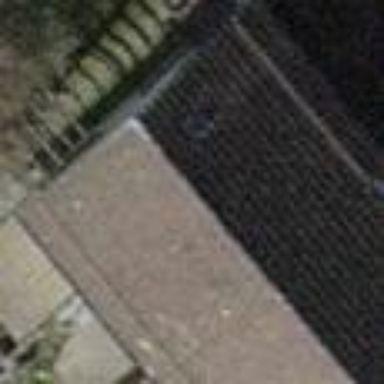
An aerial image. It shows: Terrace building.